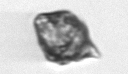
Label: Kryptoperidinium_triquetrum